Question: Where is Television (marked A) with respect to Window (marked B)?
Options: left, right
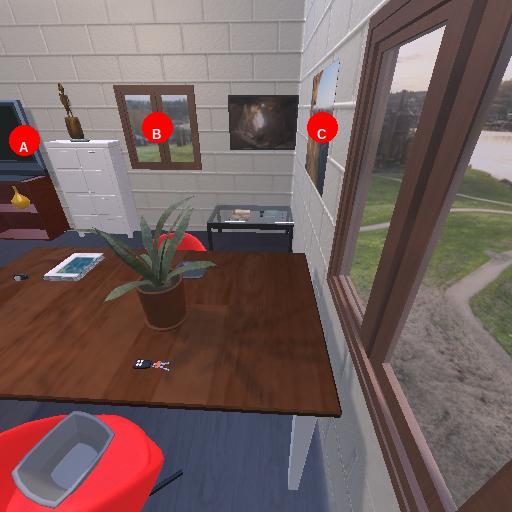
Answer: left